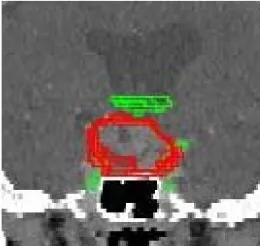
Contours superimposed on the default CT image (Pituitary adenoma). Sagittal section. Coronal section.
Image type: radiology (ct)